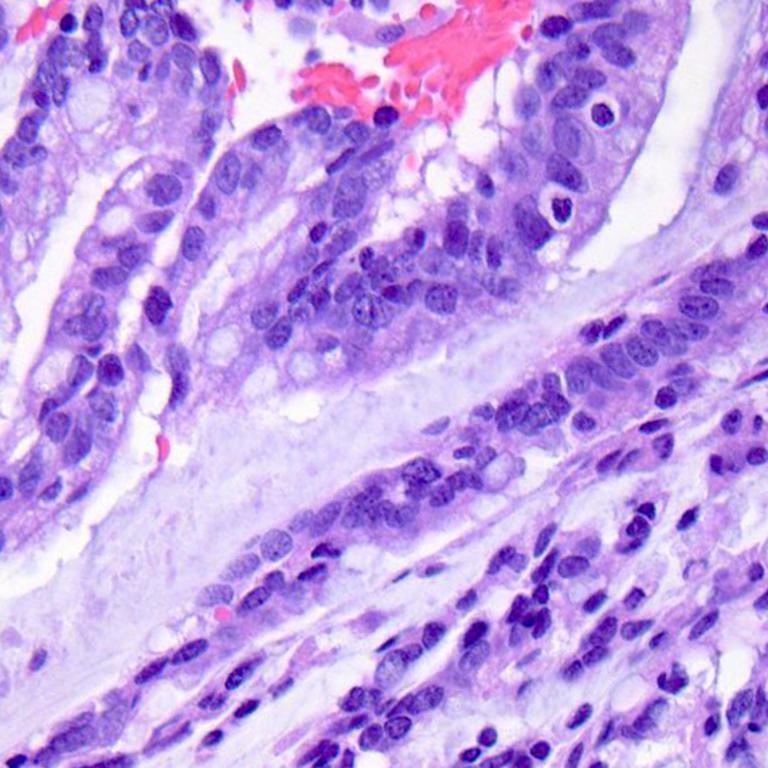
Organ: colon
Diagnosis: adenocarcinomas